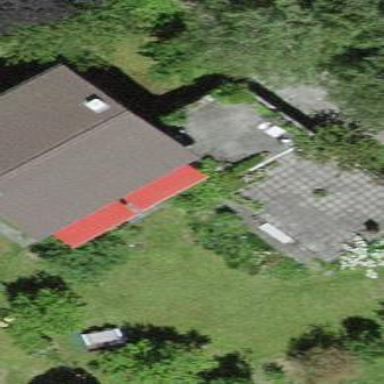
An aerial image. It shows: Detached building.